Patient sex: M
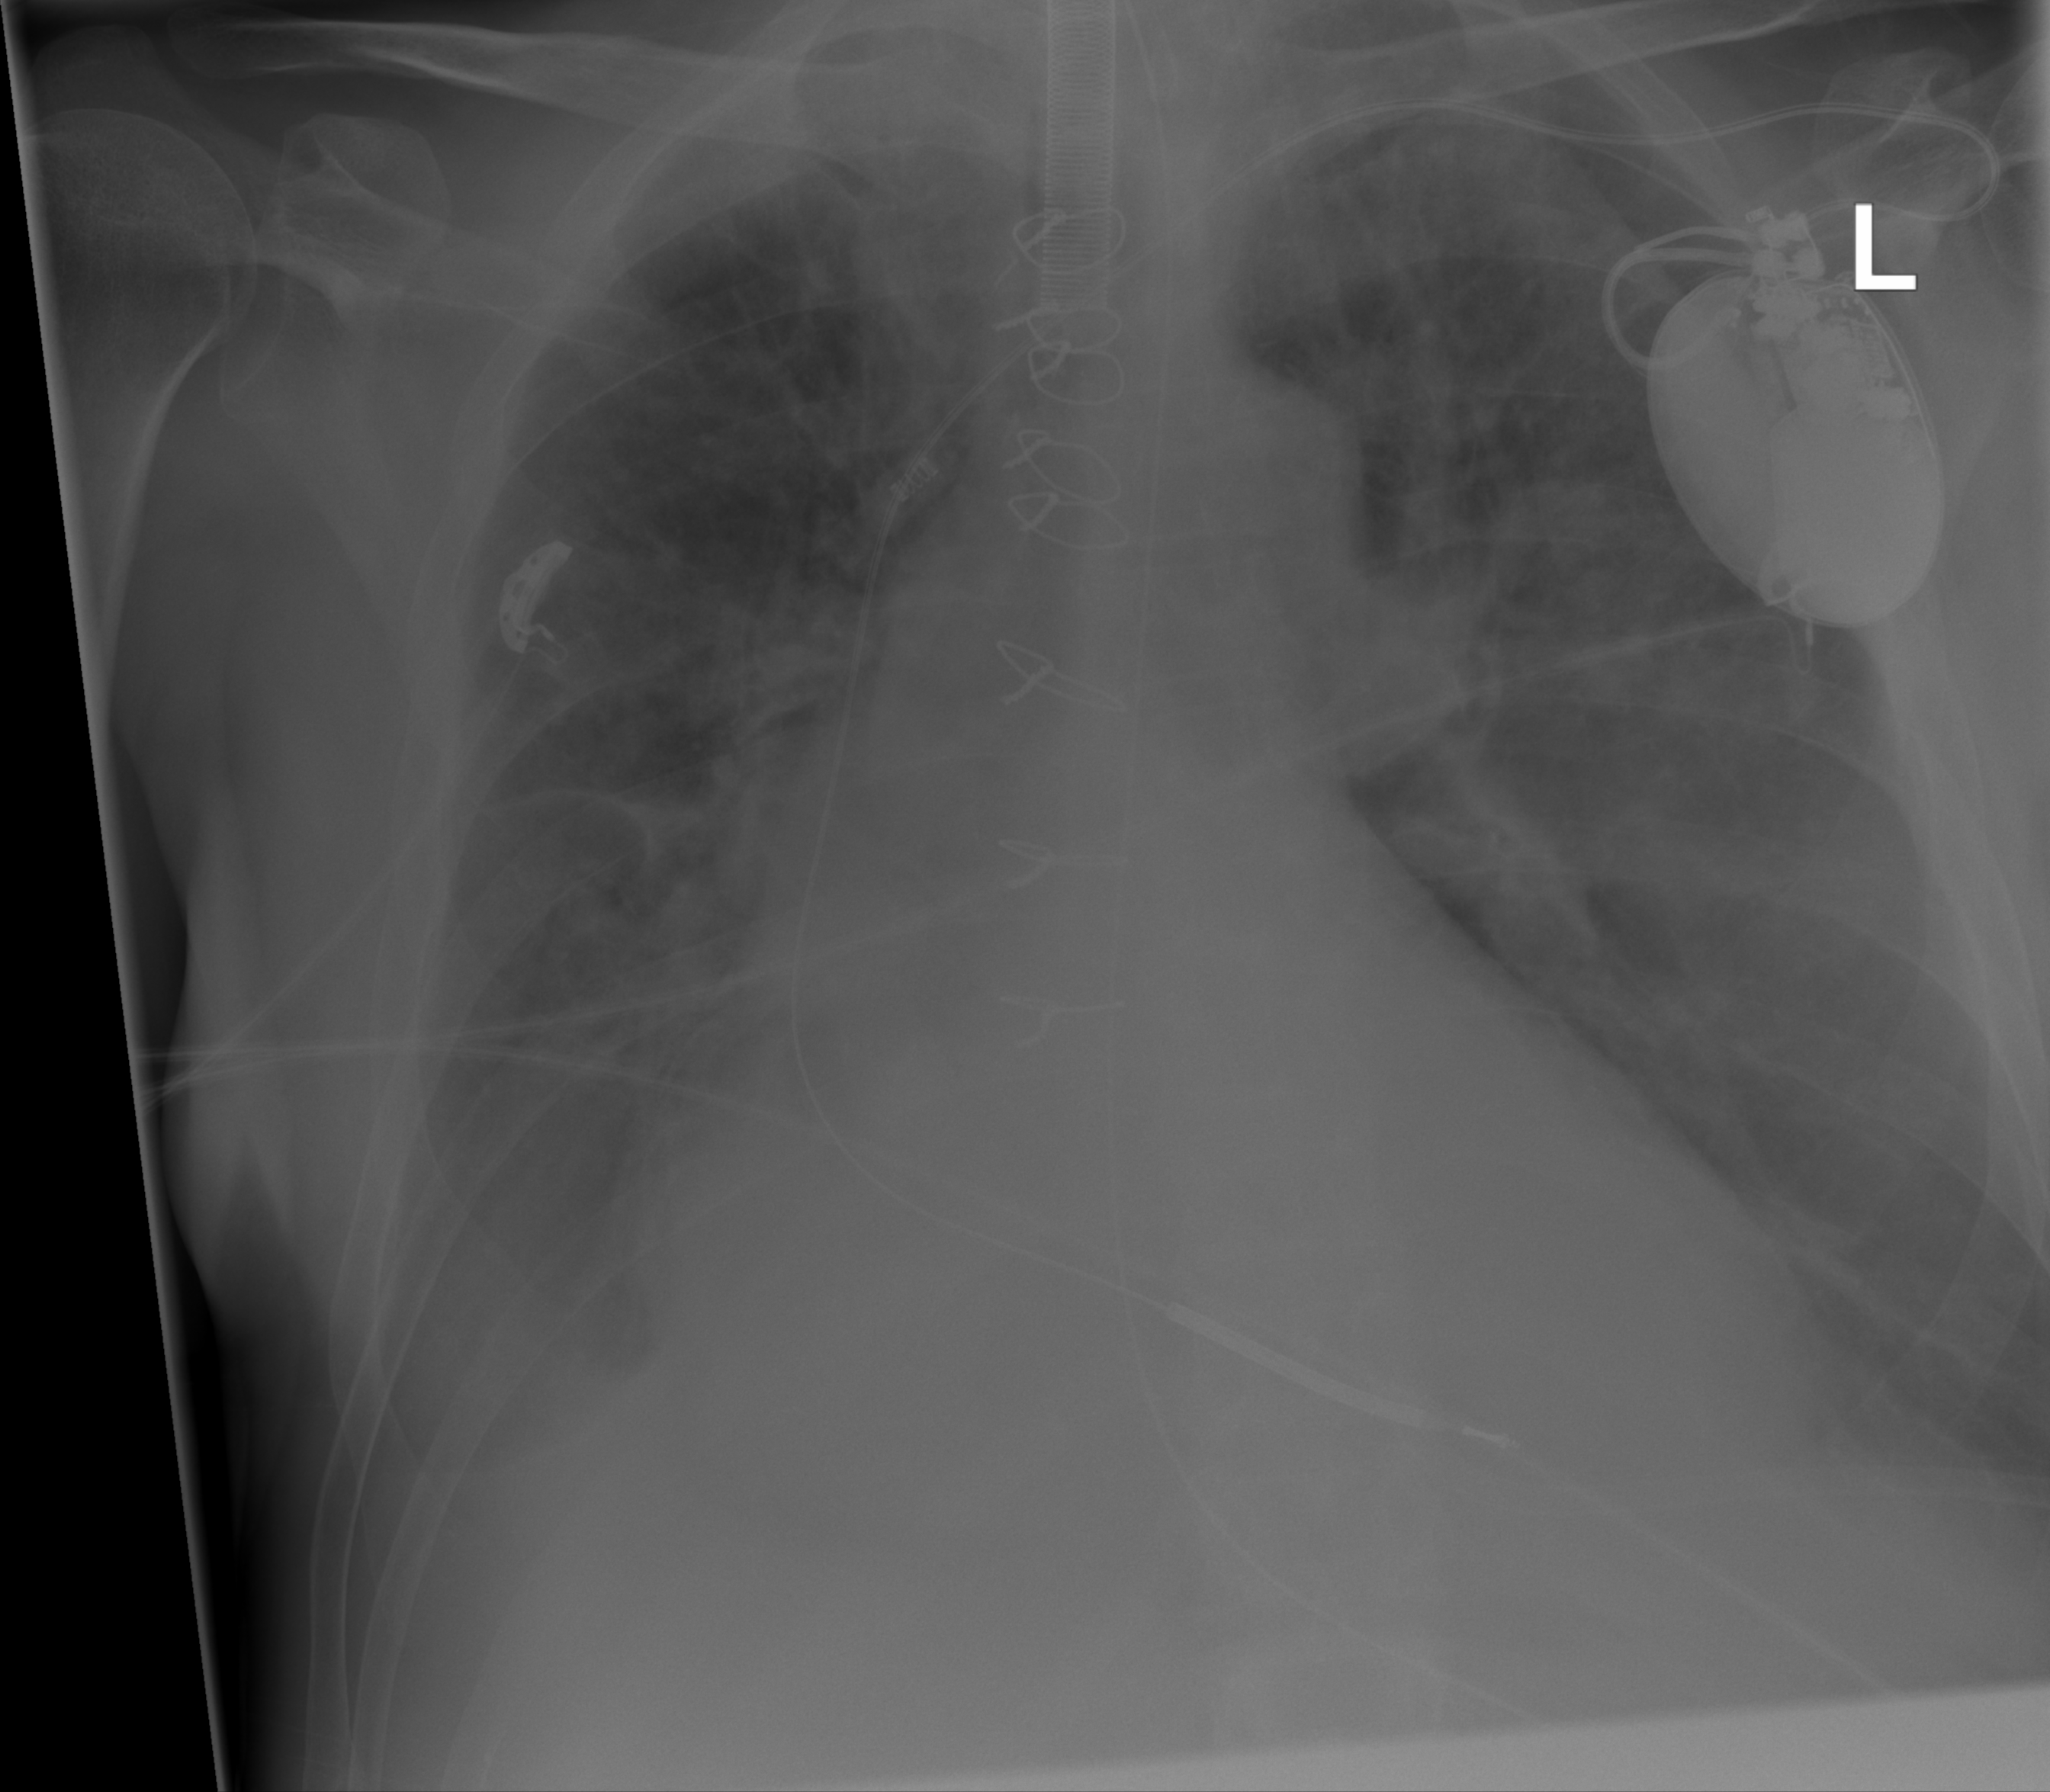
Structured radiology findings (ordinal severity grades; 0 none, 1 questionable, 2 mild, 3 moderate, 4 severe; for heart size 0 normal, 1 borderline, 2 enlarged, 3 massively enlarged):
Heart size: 2
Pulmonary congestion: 2
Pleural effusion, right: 2
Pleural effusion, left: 2
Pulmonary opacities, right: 2
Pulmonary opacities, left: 2
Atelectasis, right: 2
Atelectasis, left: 2